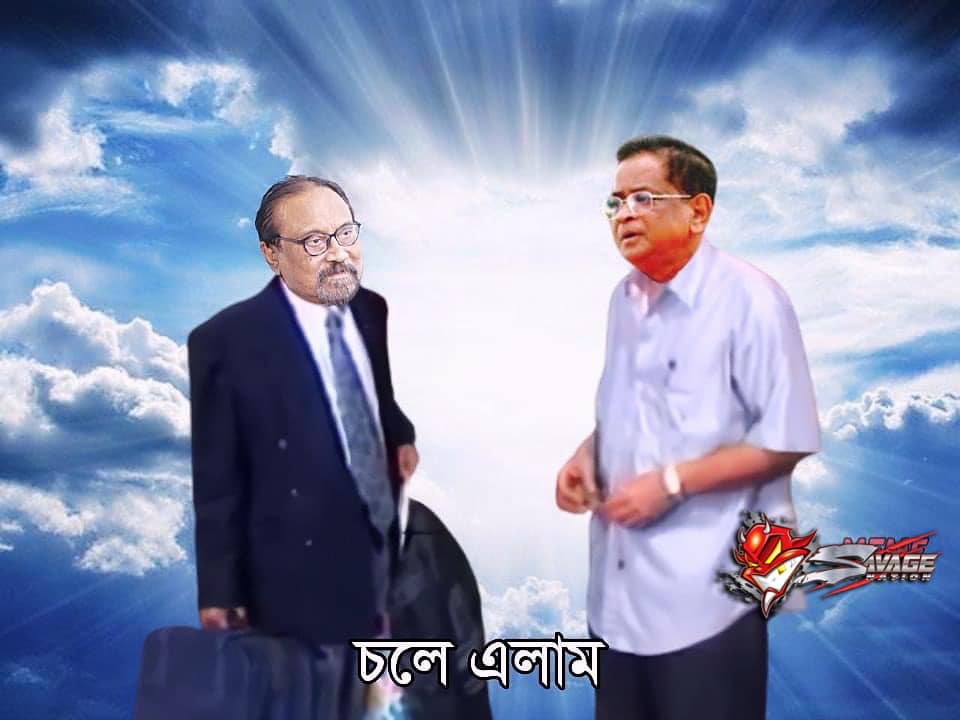
Text: চলে এলাম
Label: Non Hate